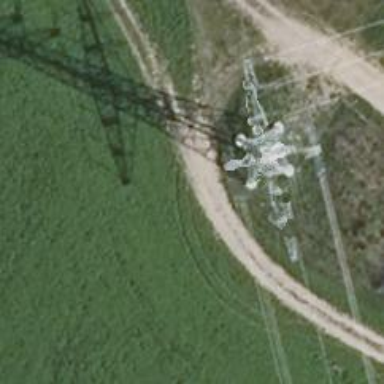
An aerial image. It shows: Power line with three cables.